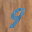
Label: 9